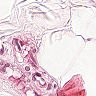
Metastatic tissue present: no